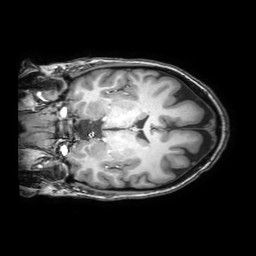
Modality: T1w
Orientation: coronal
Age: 19
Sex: female
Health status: healthy
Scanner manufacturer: philips
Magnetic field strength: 3 T
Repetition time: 0.0079 s
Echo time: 0.0035 s